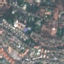
Land use / land cover: Residential